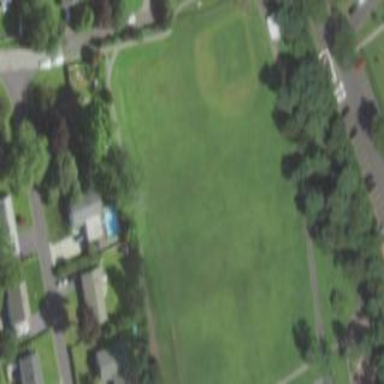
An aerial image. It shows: Baseball pitch for leisure land activities.